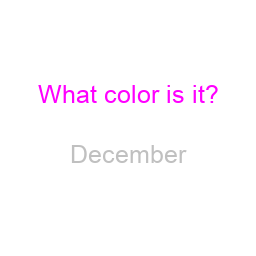
Color: silver
Background color: white
Question text color: magenta